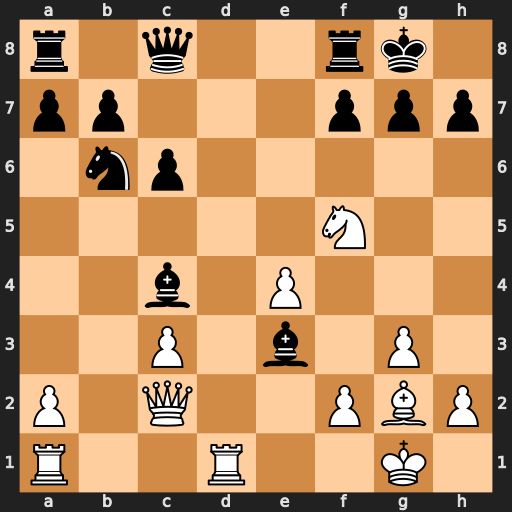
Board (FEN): r1q2rk1/pp3ppp/1np5/5N2/2b1P3/2P1b1P1/P1Q2PBP/R2R2K1
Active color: w
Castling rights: -
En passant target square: -
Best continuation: Ne7+ Kh8 Nxc8